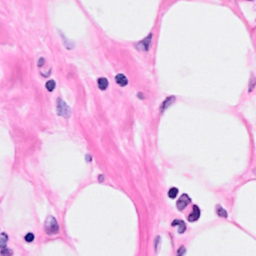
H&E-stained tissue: Breast